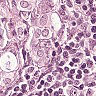
Metastatic tissue present: yes